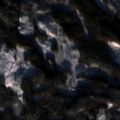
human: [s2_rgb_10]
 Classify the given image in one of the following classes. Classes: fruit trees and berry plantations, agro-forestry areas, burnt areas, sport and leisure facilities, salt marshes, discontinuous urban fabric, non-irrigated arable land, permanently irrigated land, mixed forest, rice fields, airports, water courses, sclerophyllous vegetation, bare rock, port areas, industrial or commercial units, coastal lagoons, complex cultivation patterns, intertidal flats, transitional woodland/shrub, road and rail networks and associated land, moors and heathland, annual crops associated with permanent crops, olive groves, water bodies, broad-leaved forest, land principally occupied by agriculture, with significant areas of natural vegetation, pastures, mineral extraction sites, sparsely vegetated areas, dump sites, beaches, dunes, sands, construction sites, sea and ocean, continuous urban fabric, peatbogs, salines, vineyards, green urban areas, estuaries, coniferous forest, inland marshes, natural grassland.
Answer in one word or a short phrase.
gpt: coniferous forest, mixed forest, transitional woodland/shrub, water bodies